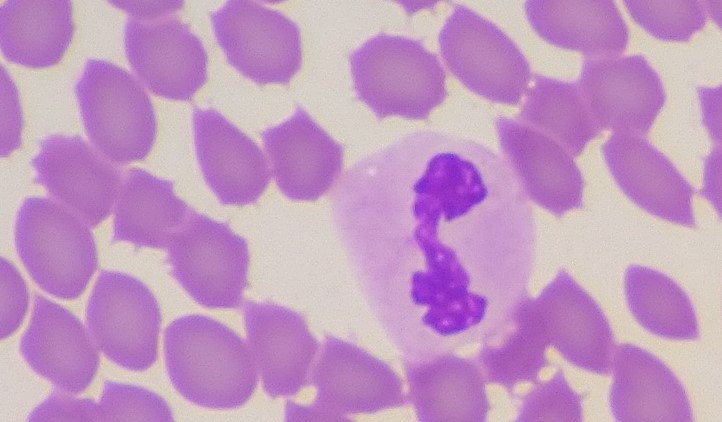
White blood cell type: Neutrophil